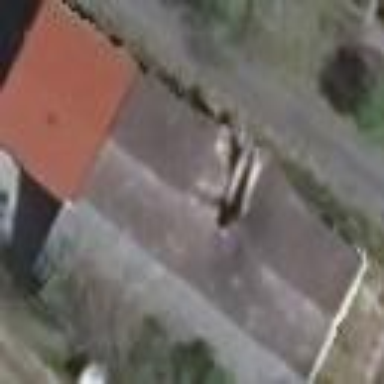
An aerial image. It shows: Building with gabled roof. The roof orientation is along the building's structure.